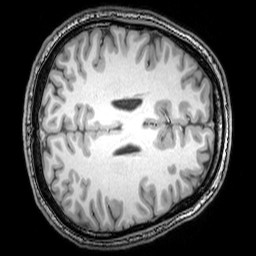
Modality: T1w
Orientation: axial
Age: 24
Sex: male
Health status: healthy
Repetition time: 0.081 s
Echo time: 0.037 s